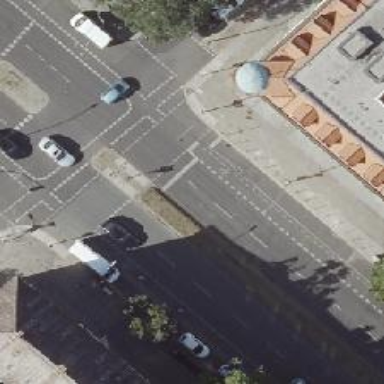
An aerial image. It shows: Crossing with traffic signals.